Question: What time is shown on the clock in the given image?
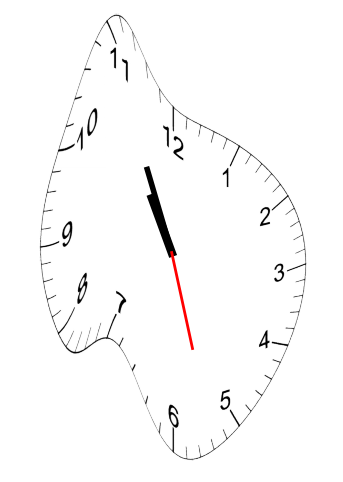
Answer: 10:55:27